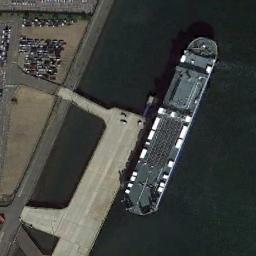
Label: ship